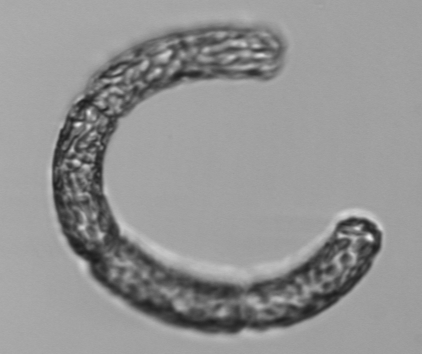
Label: Guinardia_striata